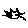
Label: cat